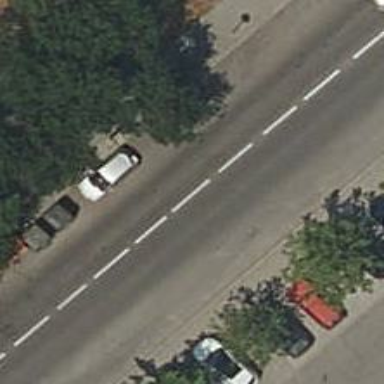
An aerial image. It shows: Bus stop with stop position for public transport.